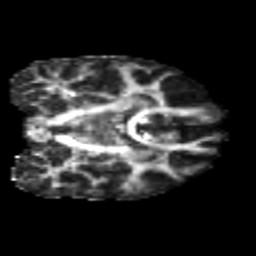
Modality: FA
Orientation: coronal
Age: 22
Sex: male
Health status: healthy
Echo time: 0.074 s